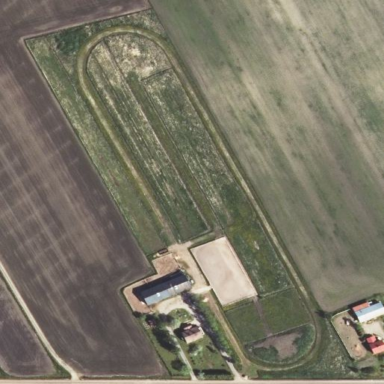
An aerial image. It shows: Equestrian pitch used for leisure and sports activities.